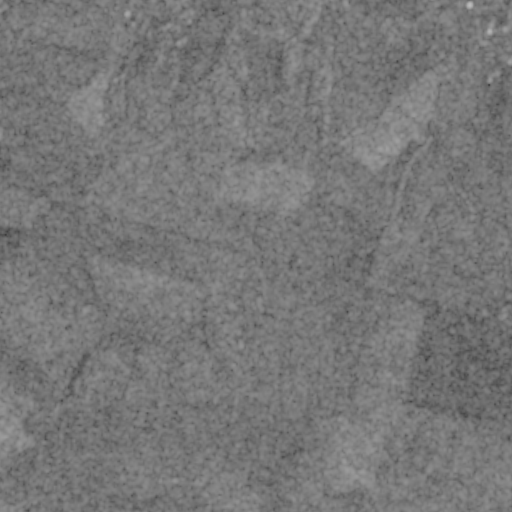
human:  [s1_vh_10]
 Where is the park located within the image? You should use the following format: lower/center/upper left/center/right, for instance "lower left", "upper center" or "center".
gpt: The park is located in the upper of the image.
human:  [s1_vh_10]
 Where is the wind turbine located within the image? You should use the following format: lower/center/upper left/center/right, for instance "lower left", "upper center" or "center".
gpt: The wind turbine is located in the lower left of the image.
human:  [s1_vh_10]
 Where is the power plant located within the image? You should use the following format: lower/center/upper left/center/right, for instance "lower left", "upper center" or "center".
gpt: There is no power plant in the image.

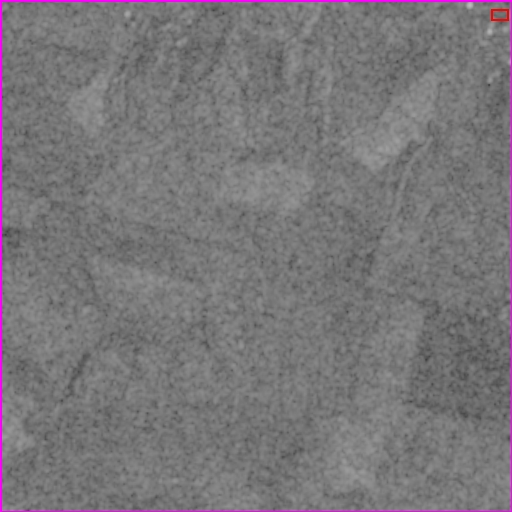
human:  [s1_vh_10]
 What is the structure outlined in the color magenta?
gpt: The structure outlined in magenta is a crop field.
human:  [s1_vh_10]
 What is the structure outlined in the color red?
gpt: The structure outlined in red is a park.
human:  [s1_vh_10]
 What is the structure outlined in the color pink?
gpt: There is no pink outline.